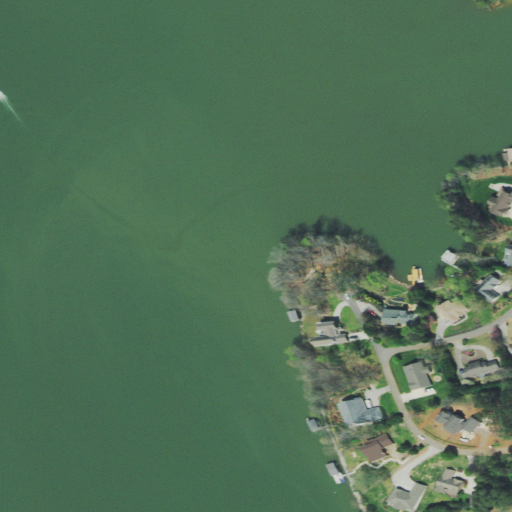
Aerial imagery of valley in Tennessee named Negro Hollow containing open water, low intensity development, open development, medium intensity development, evergreen forest, mixed forest, and deciduous forest